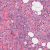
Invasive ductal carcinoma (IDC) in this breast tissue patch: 1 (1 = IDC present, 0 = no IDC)